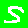
Digit: 5